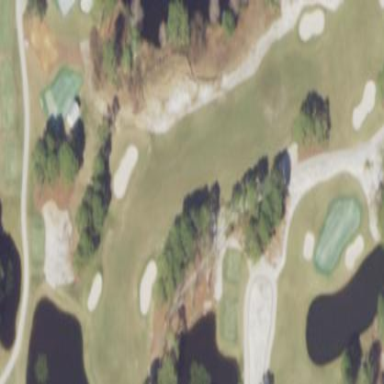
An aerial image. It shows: Golf fairway surrounded by grass.